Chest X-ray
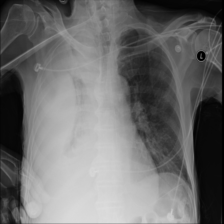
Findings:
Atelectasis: negative
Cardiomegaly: negative
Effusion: negative
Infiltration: negative
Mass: negative
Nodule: negative
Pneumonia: negative
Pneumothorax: negative
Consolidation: negative
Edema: negative
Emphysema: negative
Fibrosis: negative
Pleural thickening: negative
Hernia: negative